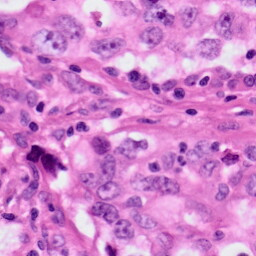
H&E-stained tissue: Lung